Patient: sex M, age 61
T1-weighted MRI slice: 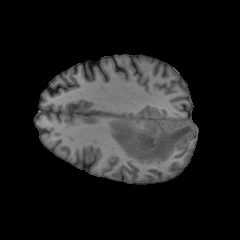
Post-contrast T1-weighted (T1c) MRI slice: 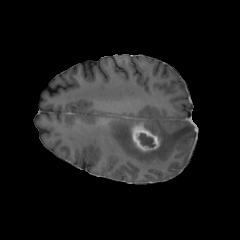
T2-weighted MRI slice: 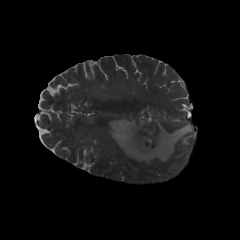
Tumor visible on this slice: yes
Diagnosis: Glioblastoma, IDH-wildtype
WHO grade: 4